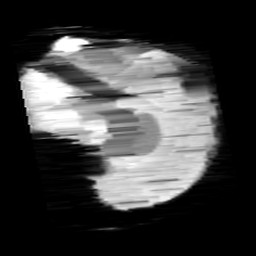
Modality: minIP
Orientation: sagittal
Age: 11
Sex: female
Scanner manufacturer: siemens
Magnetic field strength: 3 T
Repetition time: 0.027 s
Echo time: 0.02 s